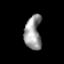
Tissue: lung
Cell type: Epithelial cells
Senescence score: 0.2227
Nuclear area (px): 558
Mean DAPI intensity: 151.993